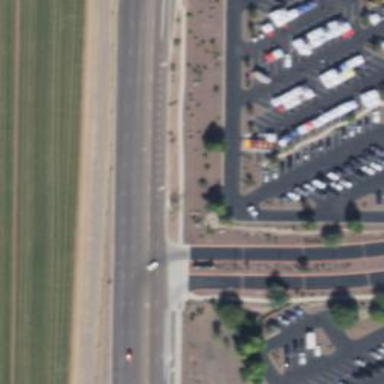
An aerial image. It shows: Tertiary road with asphalt surface.